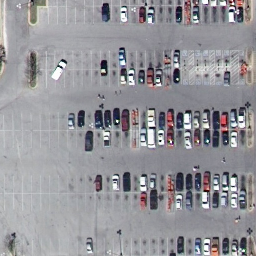
Label: parking lot